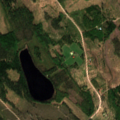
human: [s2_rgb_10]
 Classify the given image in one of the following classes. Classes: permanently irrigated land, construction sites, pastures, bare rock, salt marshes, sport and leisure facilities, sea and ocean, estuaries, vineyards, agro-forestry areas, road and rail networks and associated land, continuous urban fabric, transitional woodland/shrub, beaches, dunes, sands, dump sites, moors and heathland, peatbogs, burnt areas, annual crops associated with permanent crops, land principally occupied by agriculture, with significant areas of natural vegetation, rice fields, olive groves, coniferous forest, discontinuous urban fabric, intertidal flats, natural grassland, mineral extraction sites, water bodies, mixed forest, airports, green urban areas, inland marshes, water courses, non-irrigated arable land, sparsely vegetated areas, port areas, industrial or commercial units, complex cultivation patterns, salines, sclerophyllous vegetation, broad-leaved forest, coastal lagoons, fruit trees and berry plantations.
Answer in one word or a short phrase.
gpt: mixed forest, transitional woodland/shrub